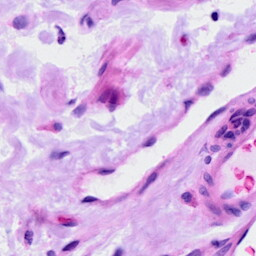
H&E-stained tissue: Ovarian